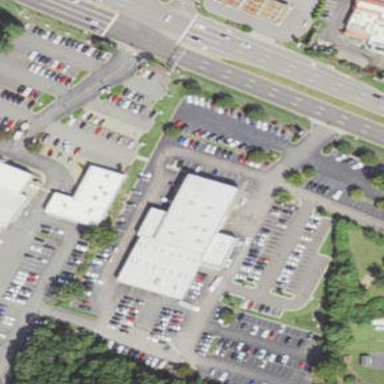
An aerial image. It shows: Building that houses car shop.